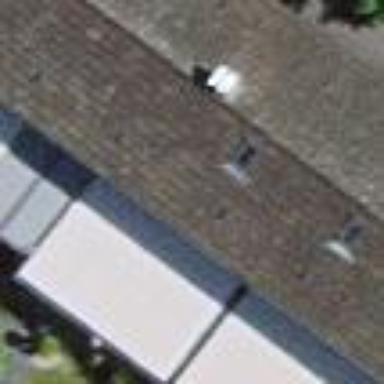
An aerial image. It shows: Terrace building.